Field crop: maize
Growth stage: 2
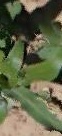
Species: maize